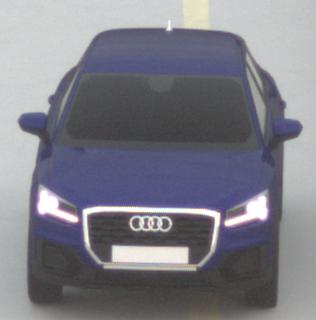
Make: Audi
Model: Q2
Model produced from: 2016
Model produced until: 2020
Doors: 5
Color: blue
Road condition: dry road
Daytime: sunrise or sunset
Contrast: low contrast